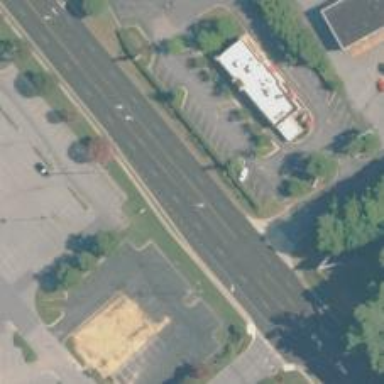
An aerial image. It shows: Asphalt road with primary designation. There is sidewalk on the left side.